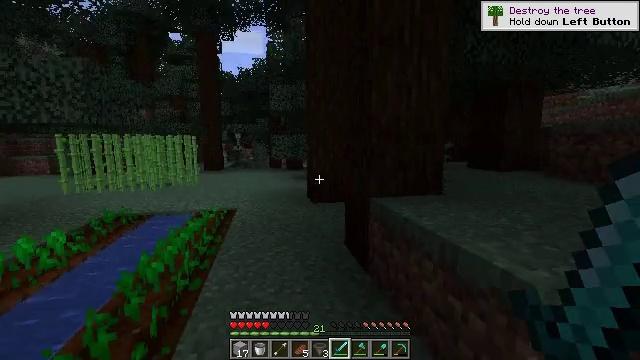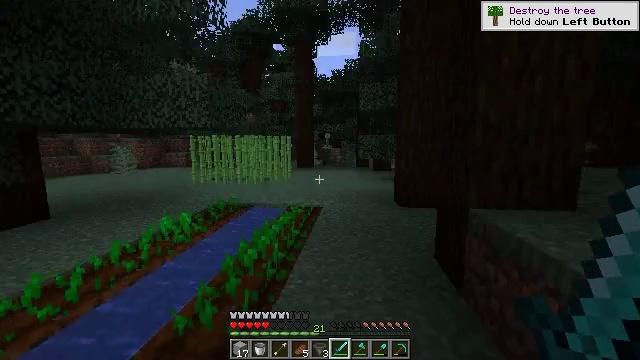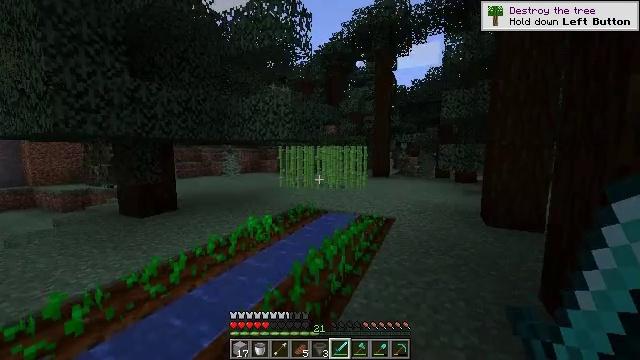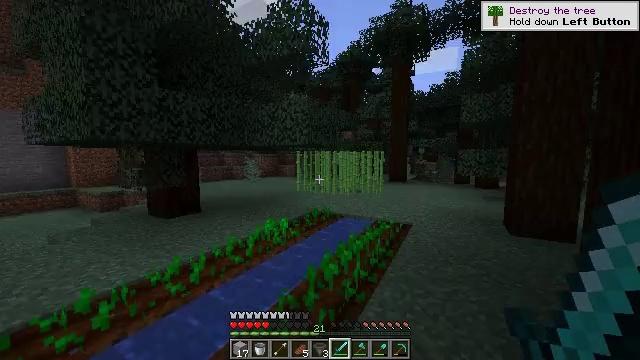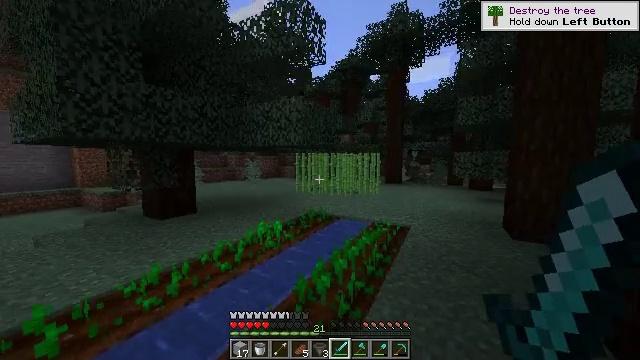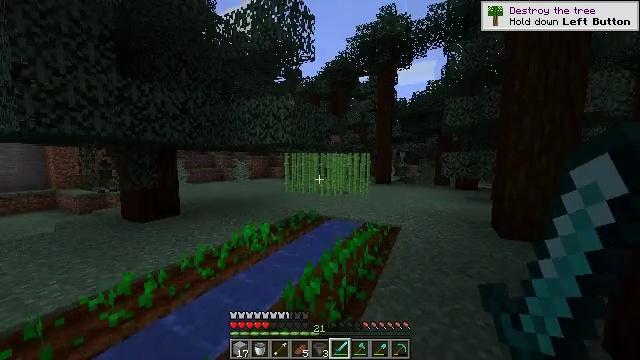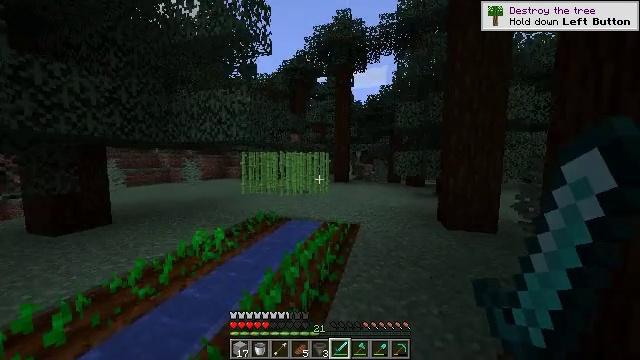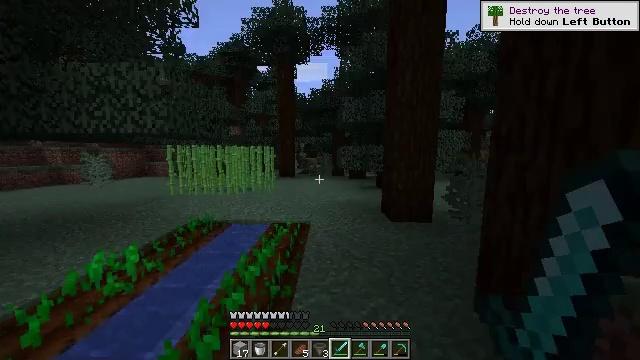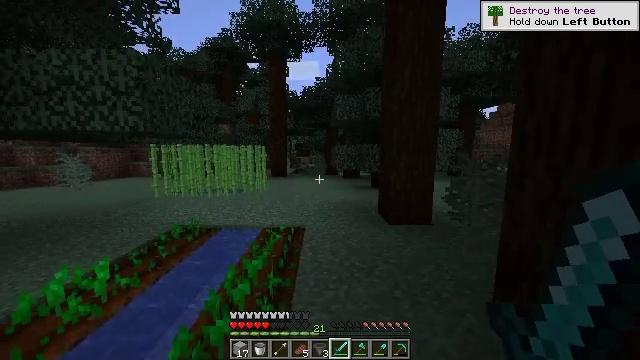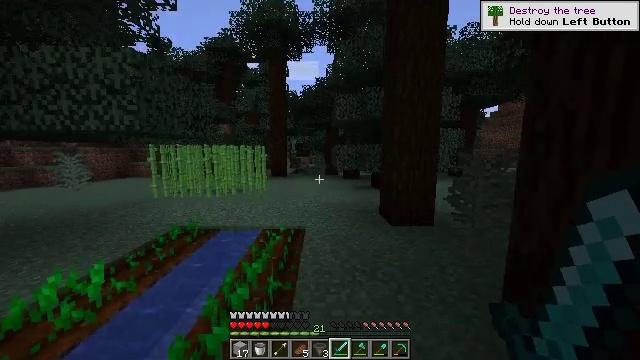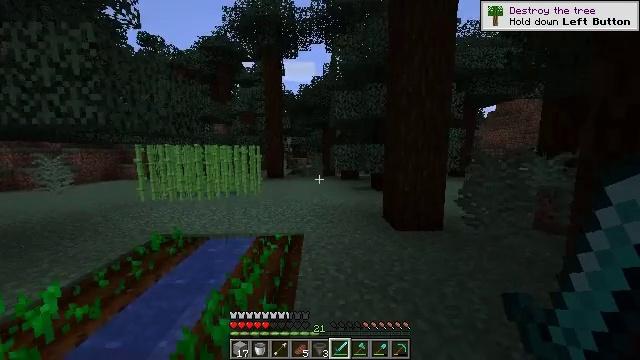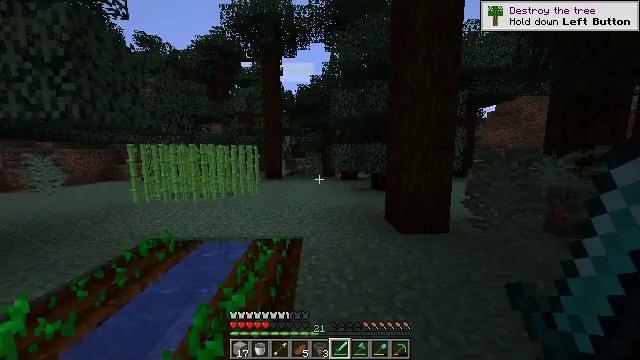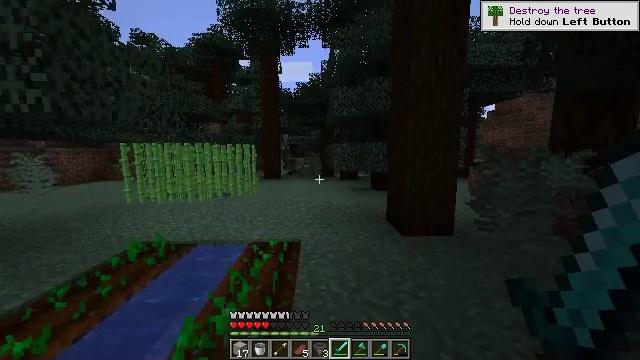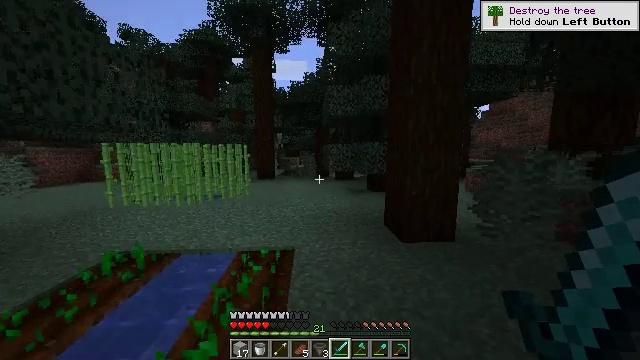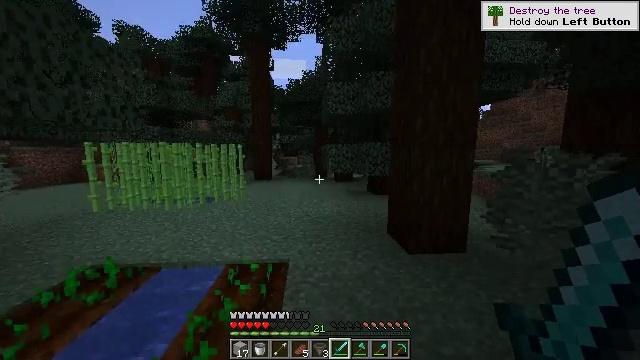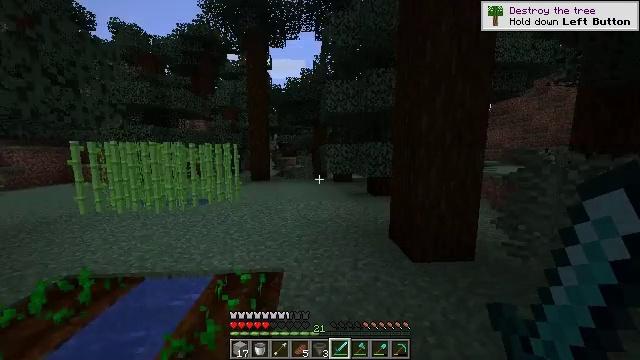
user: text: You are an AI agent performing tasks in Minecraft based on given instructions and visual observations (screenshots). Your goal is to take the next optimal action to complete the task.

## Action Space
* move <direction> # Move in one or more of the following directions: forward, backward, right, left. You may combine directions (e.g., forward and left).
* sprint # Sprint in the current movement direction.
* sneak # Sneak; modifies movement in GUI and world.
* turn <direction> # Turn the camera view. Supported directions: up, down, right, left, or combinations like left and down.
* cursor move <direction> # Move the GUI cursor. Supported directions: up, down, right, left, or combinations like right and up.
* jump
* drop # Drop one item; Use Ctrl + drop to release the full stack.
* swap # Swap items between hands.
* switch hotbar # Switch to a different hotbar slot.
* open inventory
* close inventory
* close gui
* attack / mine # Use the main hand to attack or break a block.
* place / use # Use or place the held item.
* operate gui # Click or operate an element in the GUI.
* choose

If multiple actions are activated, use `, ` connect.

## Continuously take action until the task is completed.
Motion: motion action
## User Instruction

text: Collect the large fern.
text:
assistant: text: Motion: move forward, sprint, turn left
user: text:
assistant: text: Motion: move forward, sprint, turn left and up
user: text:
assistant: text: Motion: move forward, sprint, turn left and up
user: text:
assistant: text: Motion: move forward, sprint
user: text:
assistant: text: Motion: move forward, sprint, turn right
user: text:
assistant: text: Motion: move forward, turn right
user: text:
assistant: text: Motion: move forward, turn right and down
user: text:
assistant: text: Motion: move forward, turn right
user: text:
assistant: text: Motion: move forward
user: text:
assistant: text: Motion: move forward
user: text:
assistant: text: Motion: move forward
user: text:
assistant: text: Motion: move forward, sprint
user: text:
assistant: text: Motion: move forward, sprint, turn right
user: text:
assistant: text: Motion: move forward, sprint
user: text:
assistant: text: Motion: move forward, sprint
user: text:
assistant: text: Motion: move forward, sprint
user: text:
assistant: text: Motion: move forward
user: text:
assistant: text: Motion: move forward
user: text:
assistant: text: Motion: move forward
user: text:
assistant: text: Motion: move forward
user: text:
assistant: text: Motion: move forward
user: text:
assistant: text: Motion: move forward
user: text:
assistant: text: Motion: move forward, sprint
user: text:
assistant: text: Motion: move forward, sprint, turn left
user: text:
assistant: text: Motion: move forward, sprint, turn left
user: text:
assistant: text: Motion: move forward, sprint, turn left
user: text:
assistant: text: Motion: move forward, turn left
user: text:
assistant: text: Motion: move forward, turn left
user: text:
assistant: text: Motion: move forward, turn left
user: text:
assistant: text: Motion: move forward, turn left